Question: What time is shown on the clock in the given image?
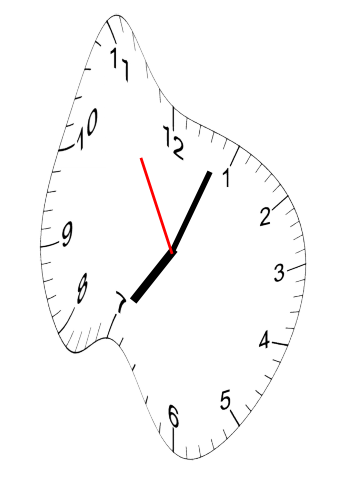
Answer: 07:03:55